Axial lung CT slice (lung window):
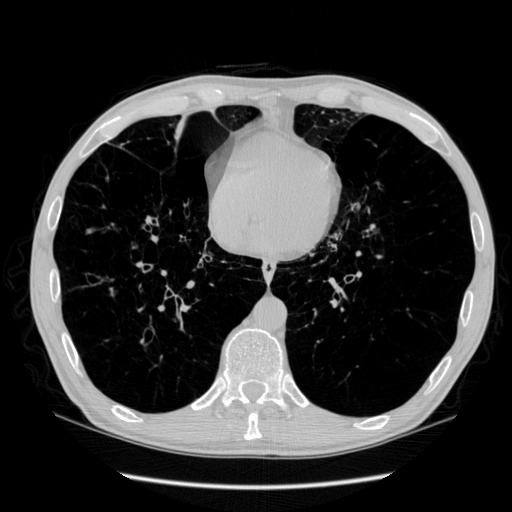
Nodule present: no